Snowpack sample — Buffalo Mountain, Silverthorne, Colorado, USA (1/25/25, 10:11 AM MST)
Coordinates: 39.6222, -106.1139
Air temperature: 22 °F
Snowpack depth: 110 cm
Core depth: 20 cm
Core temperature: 48.2 °F
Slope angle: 12°, slope face: 102°
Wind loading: high
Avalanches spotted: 0
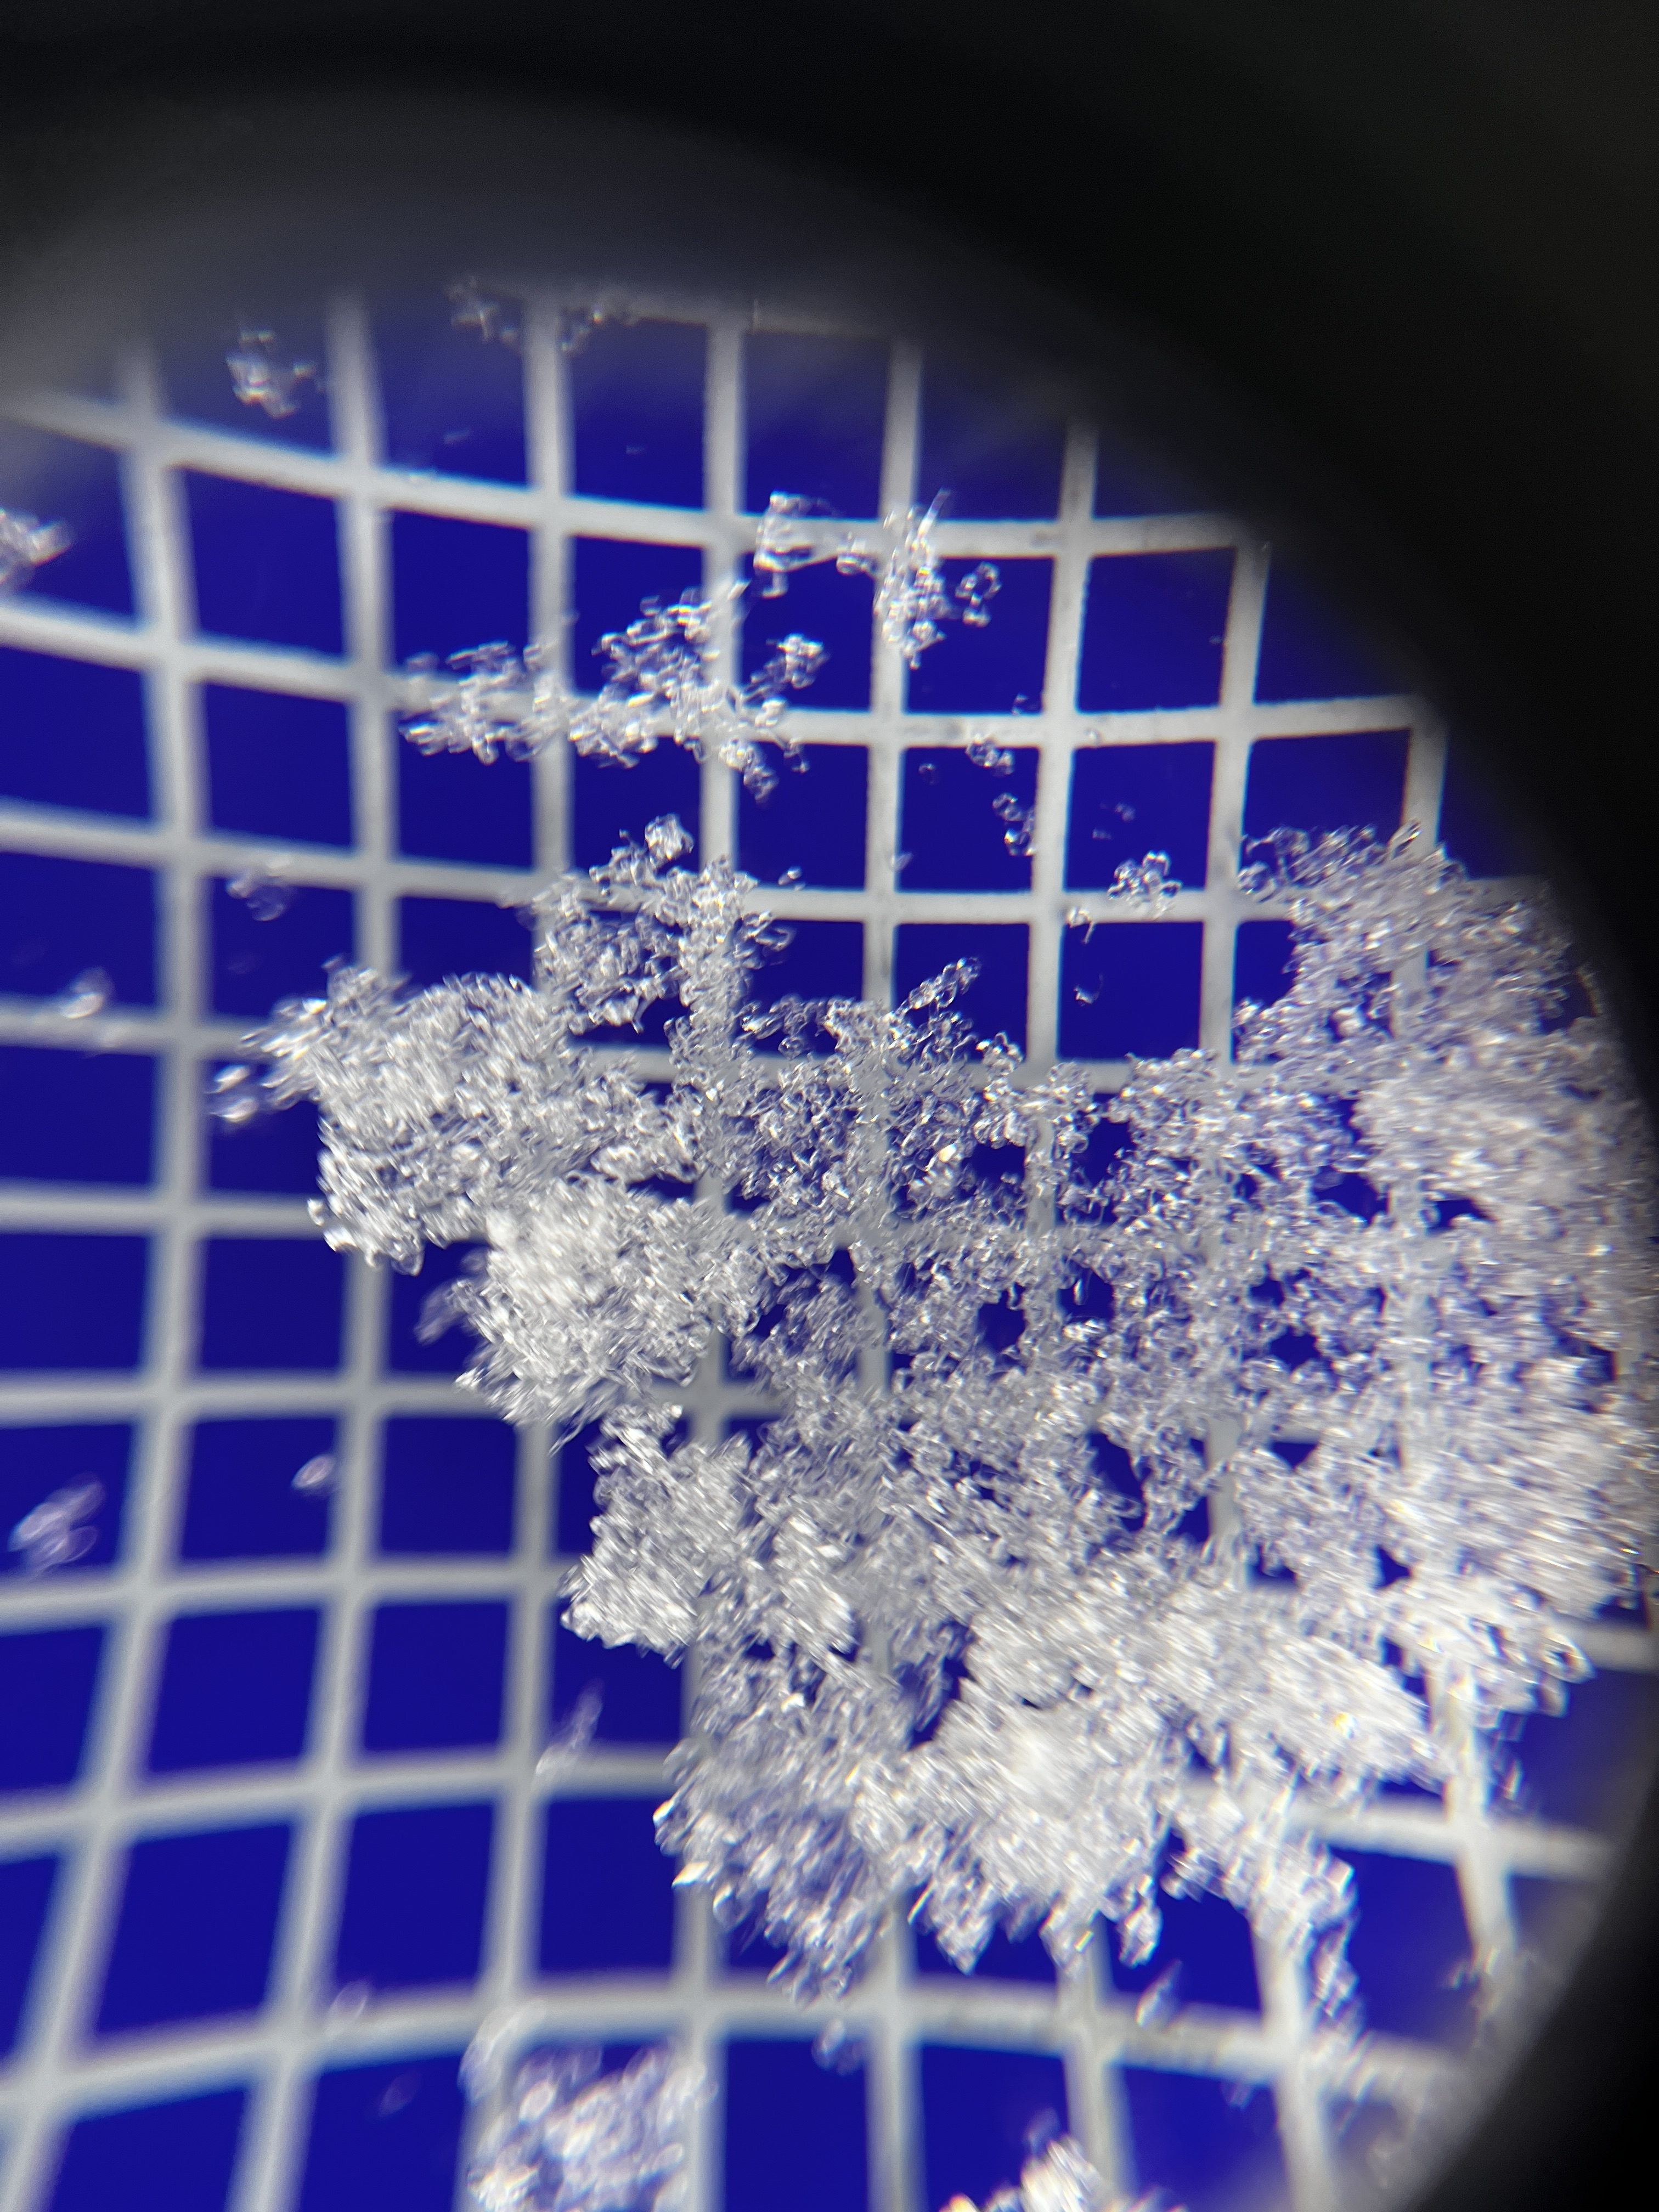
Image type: magnified_profile
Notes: No avalanches nearby, collected on the outskirts of a fire break 15 meters from the treeline, on way to Buffalo and Red Mountain